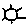
Label: sun